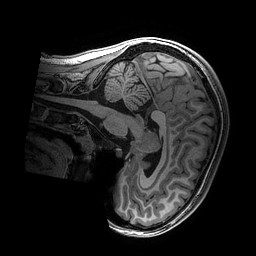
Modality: T1w
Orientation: sagittal
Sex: female
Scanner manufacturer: ge
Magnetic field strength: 3 T
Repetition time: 0.007664 s
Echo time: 0.00342 s